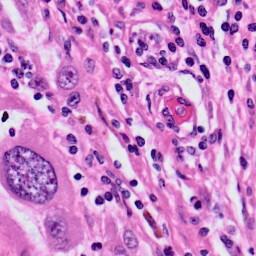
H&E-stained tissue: Skin